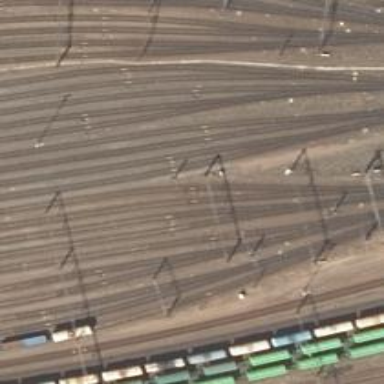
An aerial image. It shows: Railway signal.